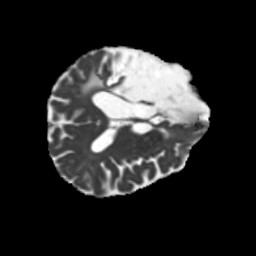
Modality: MD
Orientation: axial
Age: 64
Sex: male
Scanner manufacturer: siemens
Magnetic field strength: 3 T
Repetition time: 5.25 s
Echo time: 0.08 s